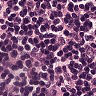
Metastatic tissue present: no